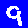
Digit: 9